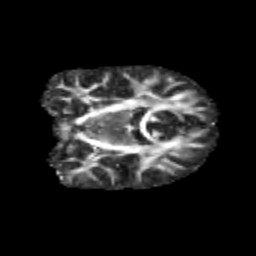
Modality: FA
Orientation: coronal
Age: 10
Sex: female
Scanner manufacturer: siemens
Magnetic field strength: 3 T
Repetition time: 3.8 s
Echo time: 0.07 s